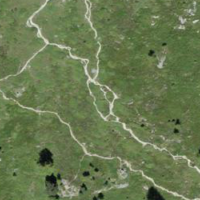
EUNIS habitat code: 26
Species observed at this site:
Calluna vulgaris
Astrantia major